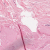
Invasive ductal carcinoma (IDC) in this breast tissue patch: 0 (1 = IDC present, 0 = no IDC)